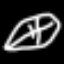
Label: leaf